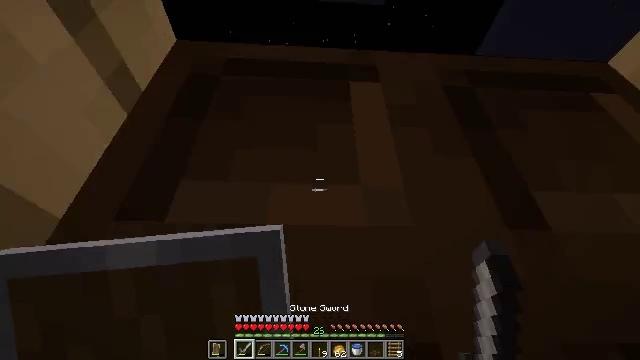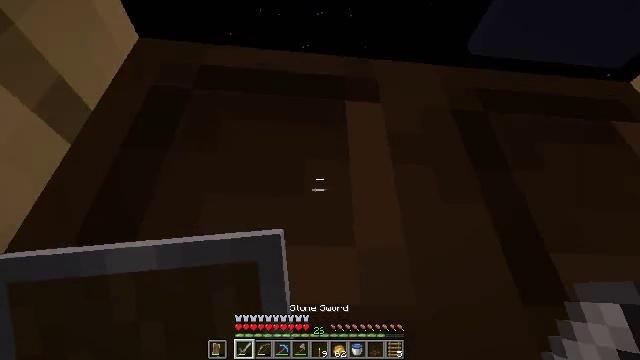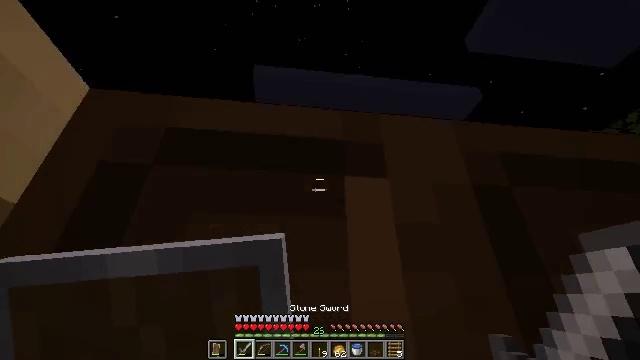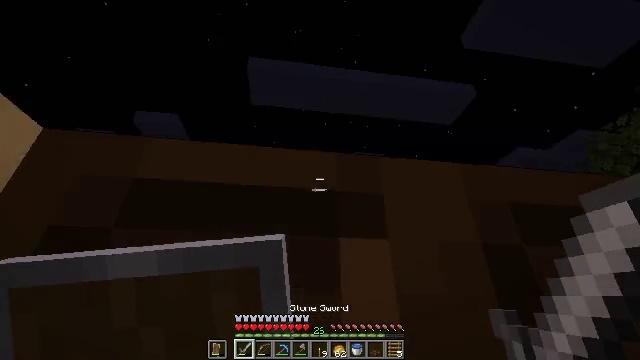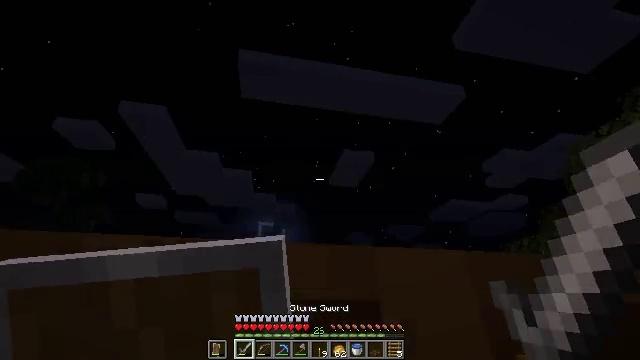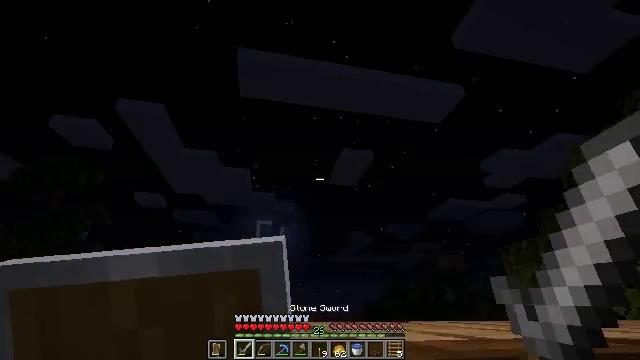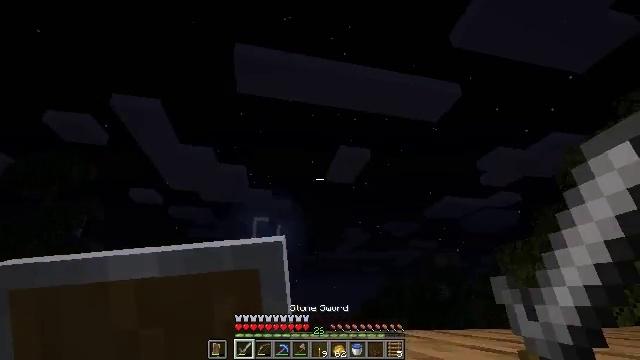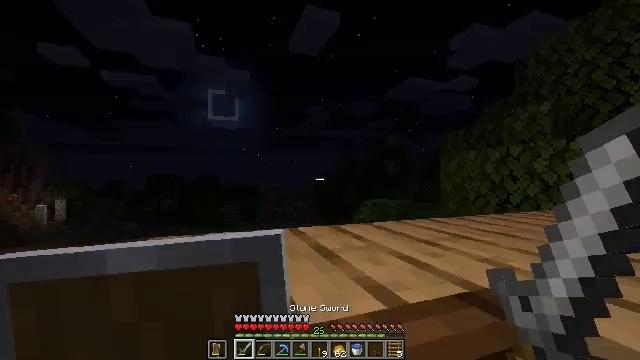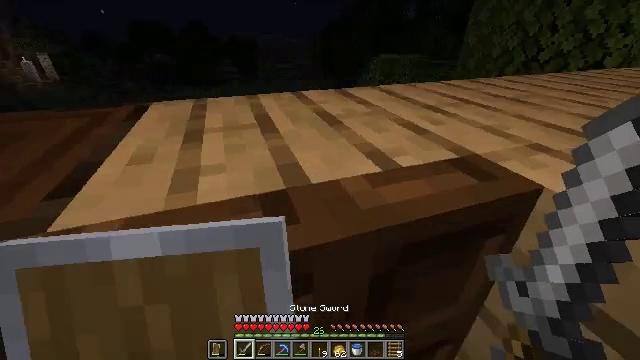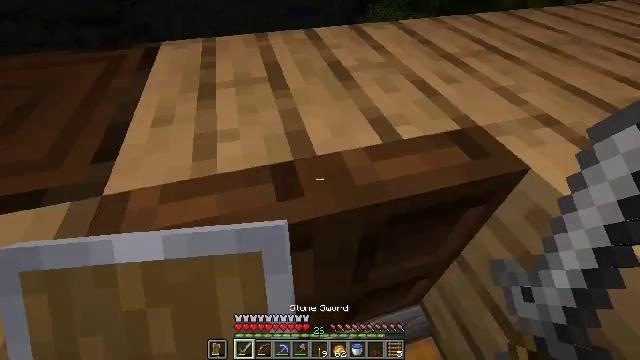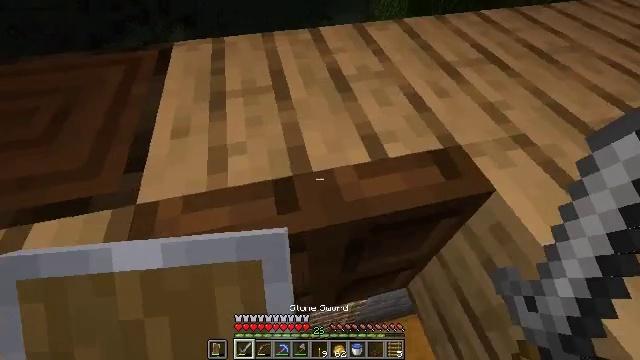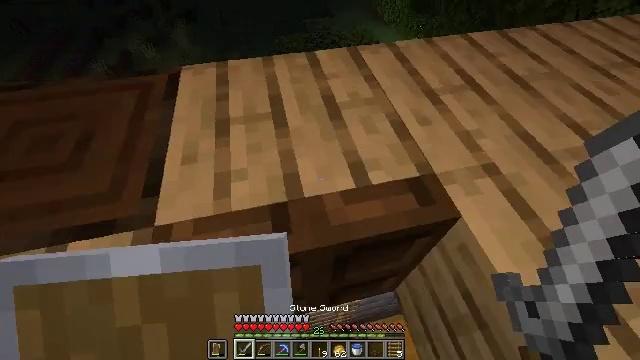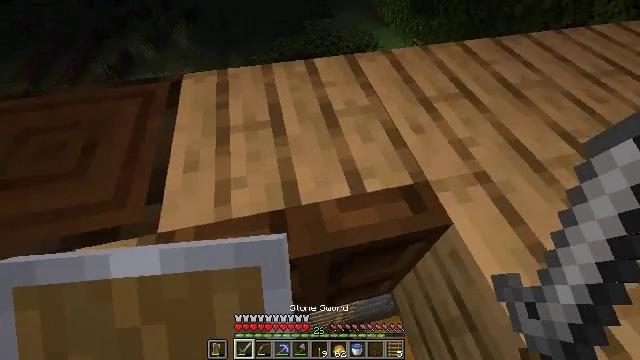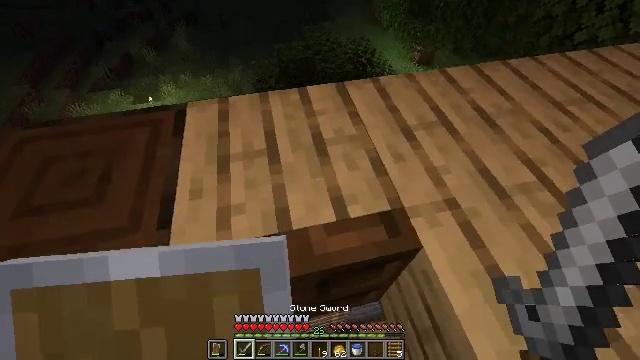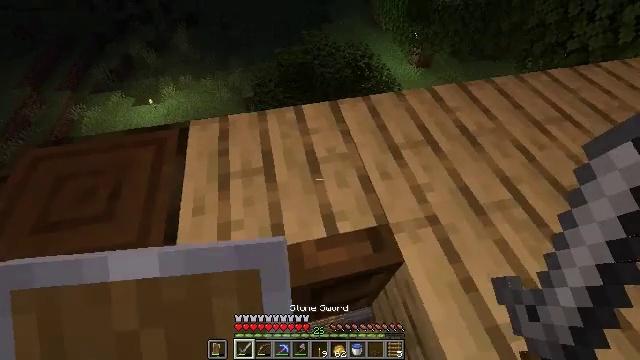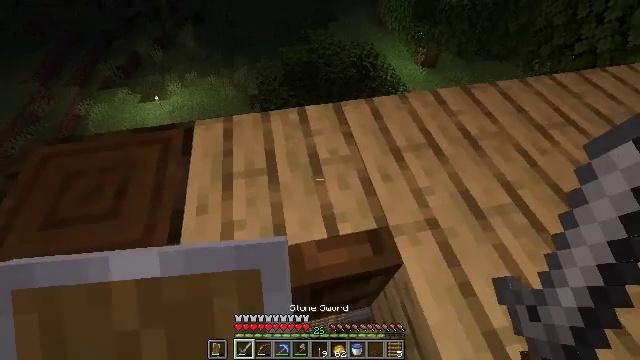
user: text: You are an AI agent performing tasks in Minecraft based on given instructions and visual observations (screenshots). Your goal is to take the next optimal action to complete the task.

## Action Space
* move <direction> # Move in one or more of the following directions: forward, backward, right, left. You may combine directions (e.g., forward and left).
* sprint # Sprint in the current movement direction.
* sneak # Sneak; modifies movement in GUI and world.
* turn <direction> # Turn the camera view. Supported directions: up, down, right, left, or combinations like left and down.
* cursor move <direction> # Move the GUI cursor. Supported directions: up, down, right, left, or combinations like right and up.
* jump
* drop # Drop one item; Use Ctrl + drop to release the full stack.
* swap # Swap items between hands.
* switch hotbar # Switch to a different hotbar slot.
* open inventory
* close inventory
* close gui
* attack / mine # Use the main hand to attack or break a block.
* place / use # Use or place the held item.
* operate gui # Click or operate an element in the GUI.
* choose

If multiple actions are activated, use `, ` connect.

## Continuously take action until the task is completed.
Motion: motion action
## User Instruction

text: Mine the dark oak trapdoor.
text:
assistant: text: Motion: move forward, turn right and down, jump
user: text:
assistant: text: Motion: move forward, turn right and down, jump
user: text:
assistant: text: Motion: move forward, turn right and down
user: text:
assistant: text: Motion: move forward, turn right
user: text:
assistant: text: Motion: move forward
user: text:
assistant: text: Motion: move forward
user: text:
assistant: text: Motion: move forward, turn right and down
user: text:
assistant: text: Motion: move forward, turn left and down
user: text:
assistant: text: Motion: move forward, turn left and down
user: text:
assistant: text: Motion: move forward, turn left and down
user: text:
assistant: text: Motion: move forward, turn down, jump
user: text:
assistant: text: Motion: move forward, jump
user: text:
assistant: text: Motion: move forward, jump
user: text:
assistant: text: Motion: move forward, jump
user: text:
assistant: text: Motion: move forward, turn left, jump
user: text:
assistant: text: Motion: move forward, turn left and down, jump
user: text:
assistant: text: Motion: move forward, turn left and down, jump
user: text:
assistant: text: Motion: move forward, turn left
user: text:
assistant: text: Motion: move forward, turn left
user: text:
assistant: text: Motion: move forward
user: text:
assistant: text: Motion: move forward
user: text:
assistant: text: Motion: move forward, turn right and up
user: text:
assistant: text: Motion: move forward, turn right and up
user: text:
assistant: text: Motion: move forward
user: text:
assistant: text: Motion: move forward, turn right
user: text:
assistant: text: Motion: move forward, turn right and up
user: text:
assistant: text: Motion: move forward, turn right and up
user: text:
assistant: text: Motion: move forward, turn right and up
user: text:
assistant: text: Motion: turn right and up
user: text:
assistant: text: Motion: no_op